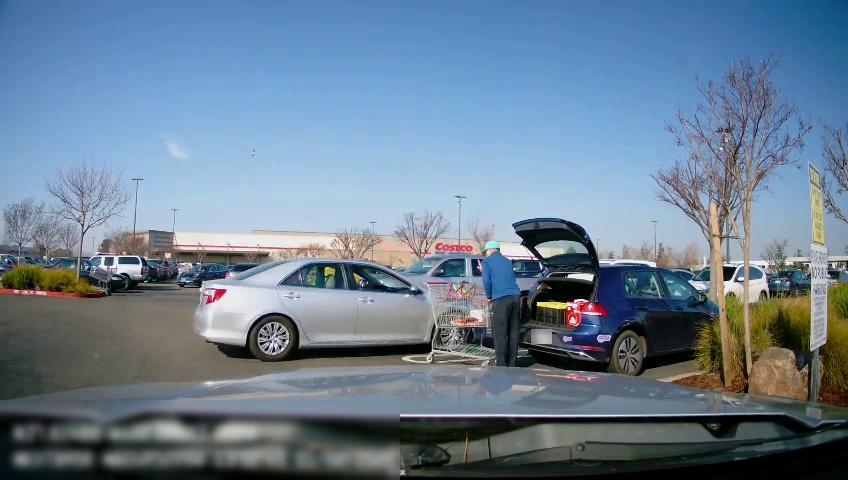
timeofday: Day
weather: Sunny
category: Drivable Space
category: Vehicles | Car
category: Vehicles | Car
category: Vehicles | Car
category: Vehicles | SUV
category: Vehicles | Car
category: Vehicles | Car
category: Vehicles | Car
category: Vehicles | Van
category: Vehicles | Truck
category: Pedestrians
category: Vehicles | SUV
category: Vehicles | Truck
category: Traffic | Signs
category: Traffic | Signs